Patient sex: F
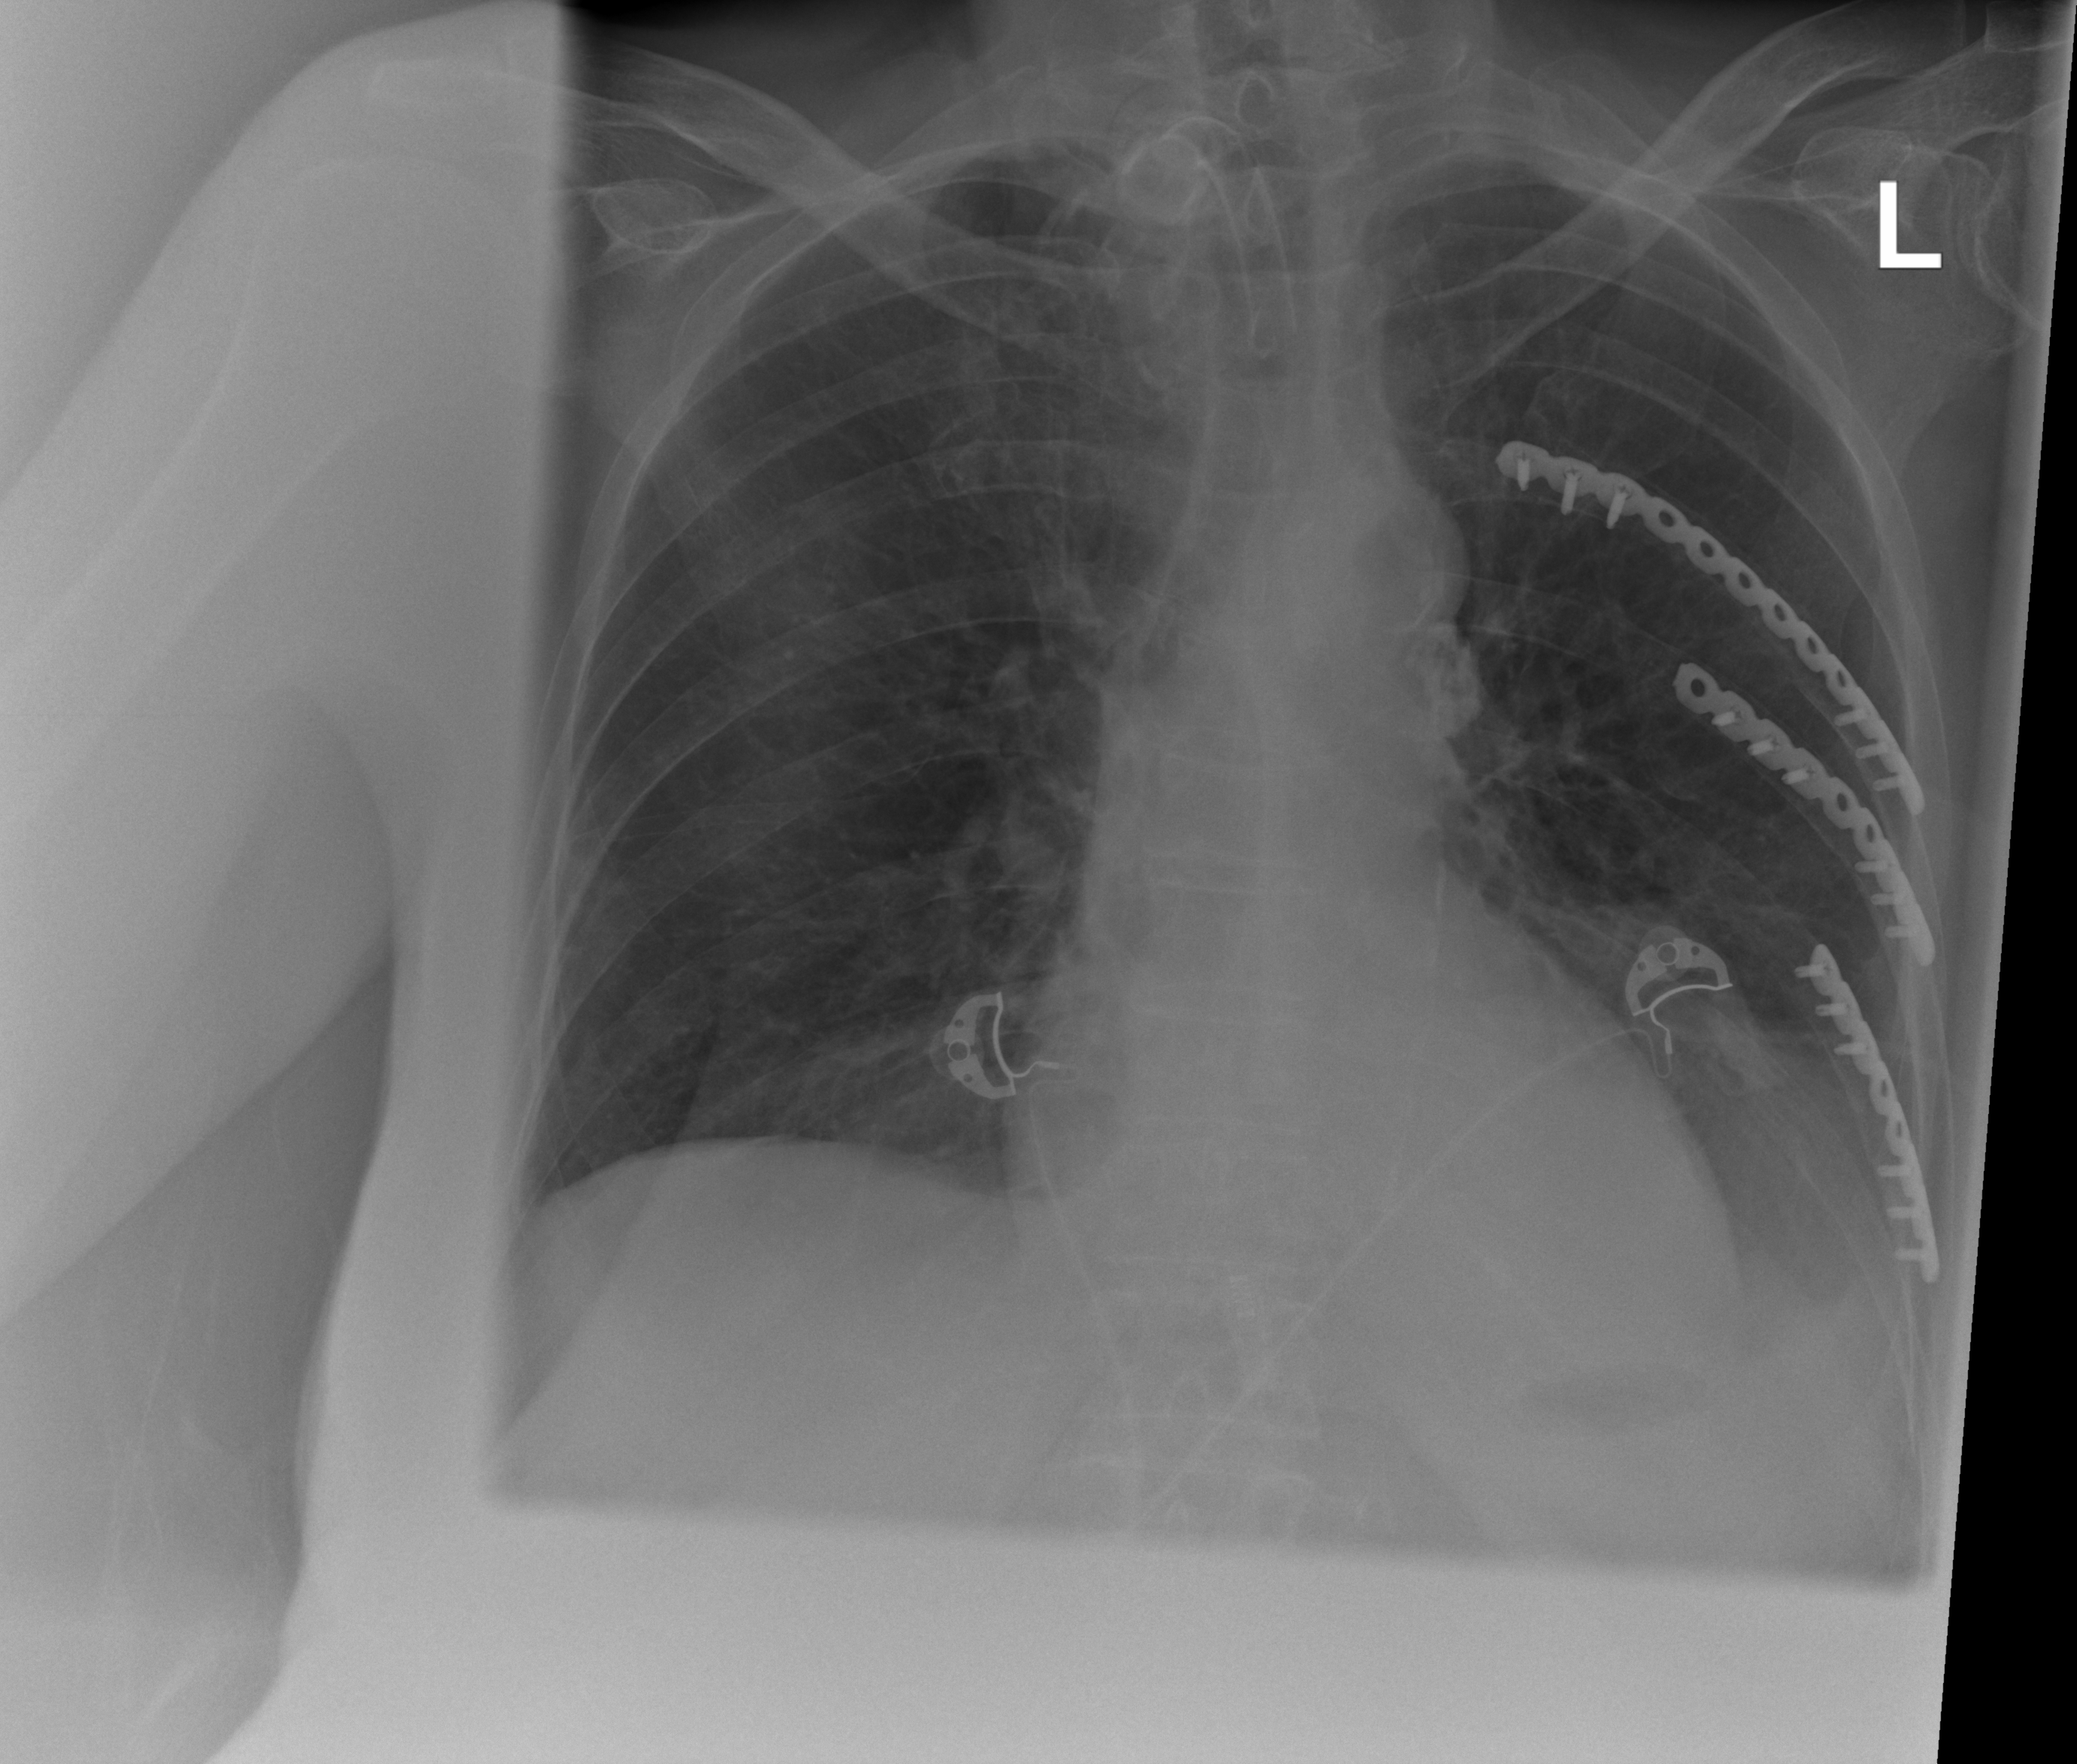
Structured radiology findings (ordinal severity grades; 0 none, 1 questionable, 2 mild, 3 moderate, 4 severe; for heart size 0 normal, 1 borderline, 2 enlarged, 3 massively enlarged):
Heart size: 0
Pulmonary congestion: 0
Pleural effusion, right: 1
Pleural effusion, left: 2
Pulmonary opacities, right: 0
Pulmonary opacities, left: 0
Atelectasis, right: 2
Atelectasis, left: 2